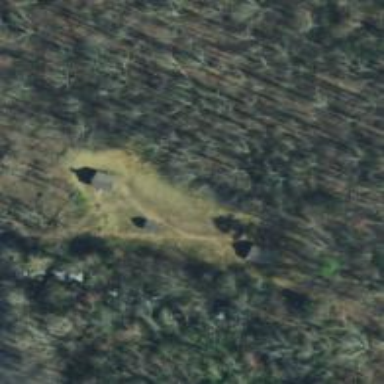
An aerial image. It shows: Historic farm.